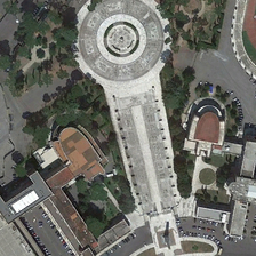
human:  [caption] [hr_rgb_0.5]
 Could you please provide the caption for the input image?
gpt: the square is circular distribution.

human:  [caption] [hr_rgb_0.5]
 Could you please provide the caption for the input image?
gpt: The square is circular distribution.

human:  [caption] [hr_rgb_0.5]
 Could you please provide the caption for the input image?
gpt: The square is distributed in a circle.

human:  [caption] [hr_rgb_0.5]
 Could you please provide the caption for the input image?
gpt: The square is circular.

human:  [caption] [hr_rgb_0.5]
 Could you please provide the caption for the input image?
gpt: The square is distributed in a circle.